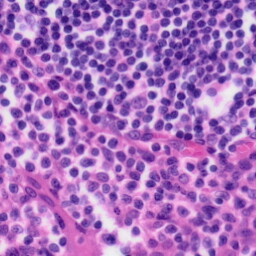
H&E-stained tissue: Tonsil